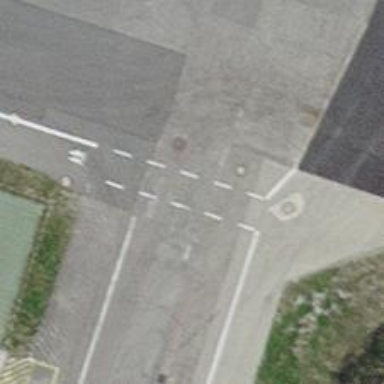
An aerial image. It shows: Uncontrolled zebra crossing on the road.